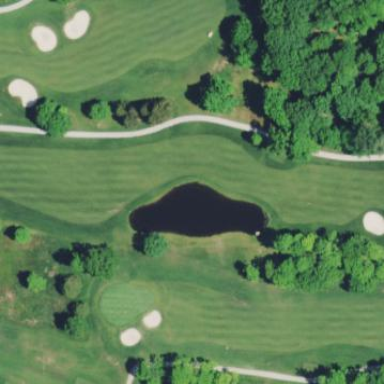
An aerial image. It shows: Grassy area designated as golf fairway.